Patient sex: M
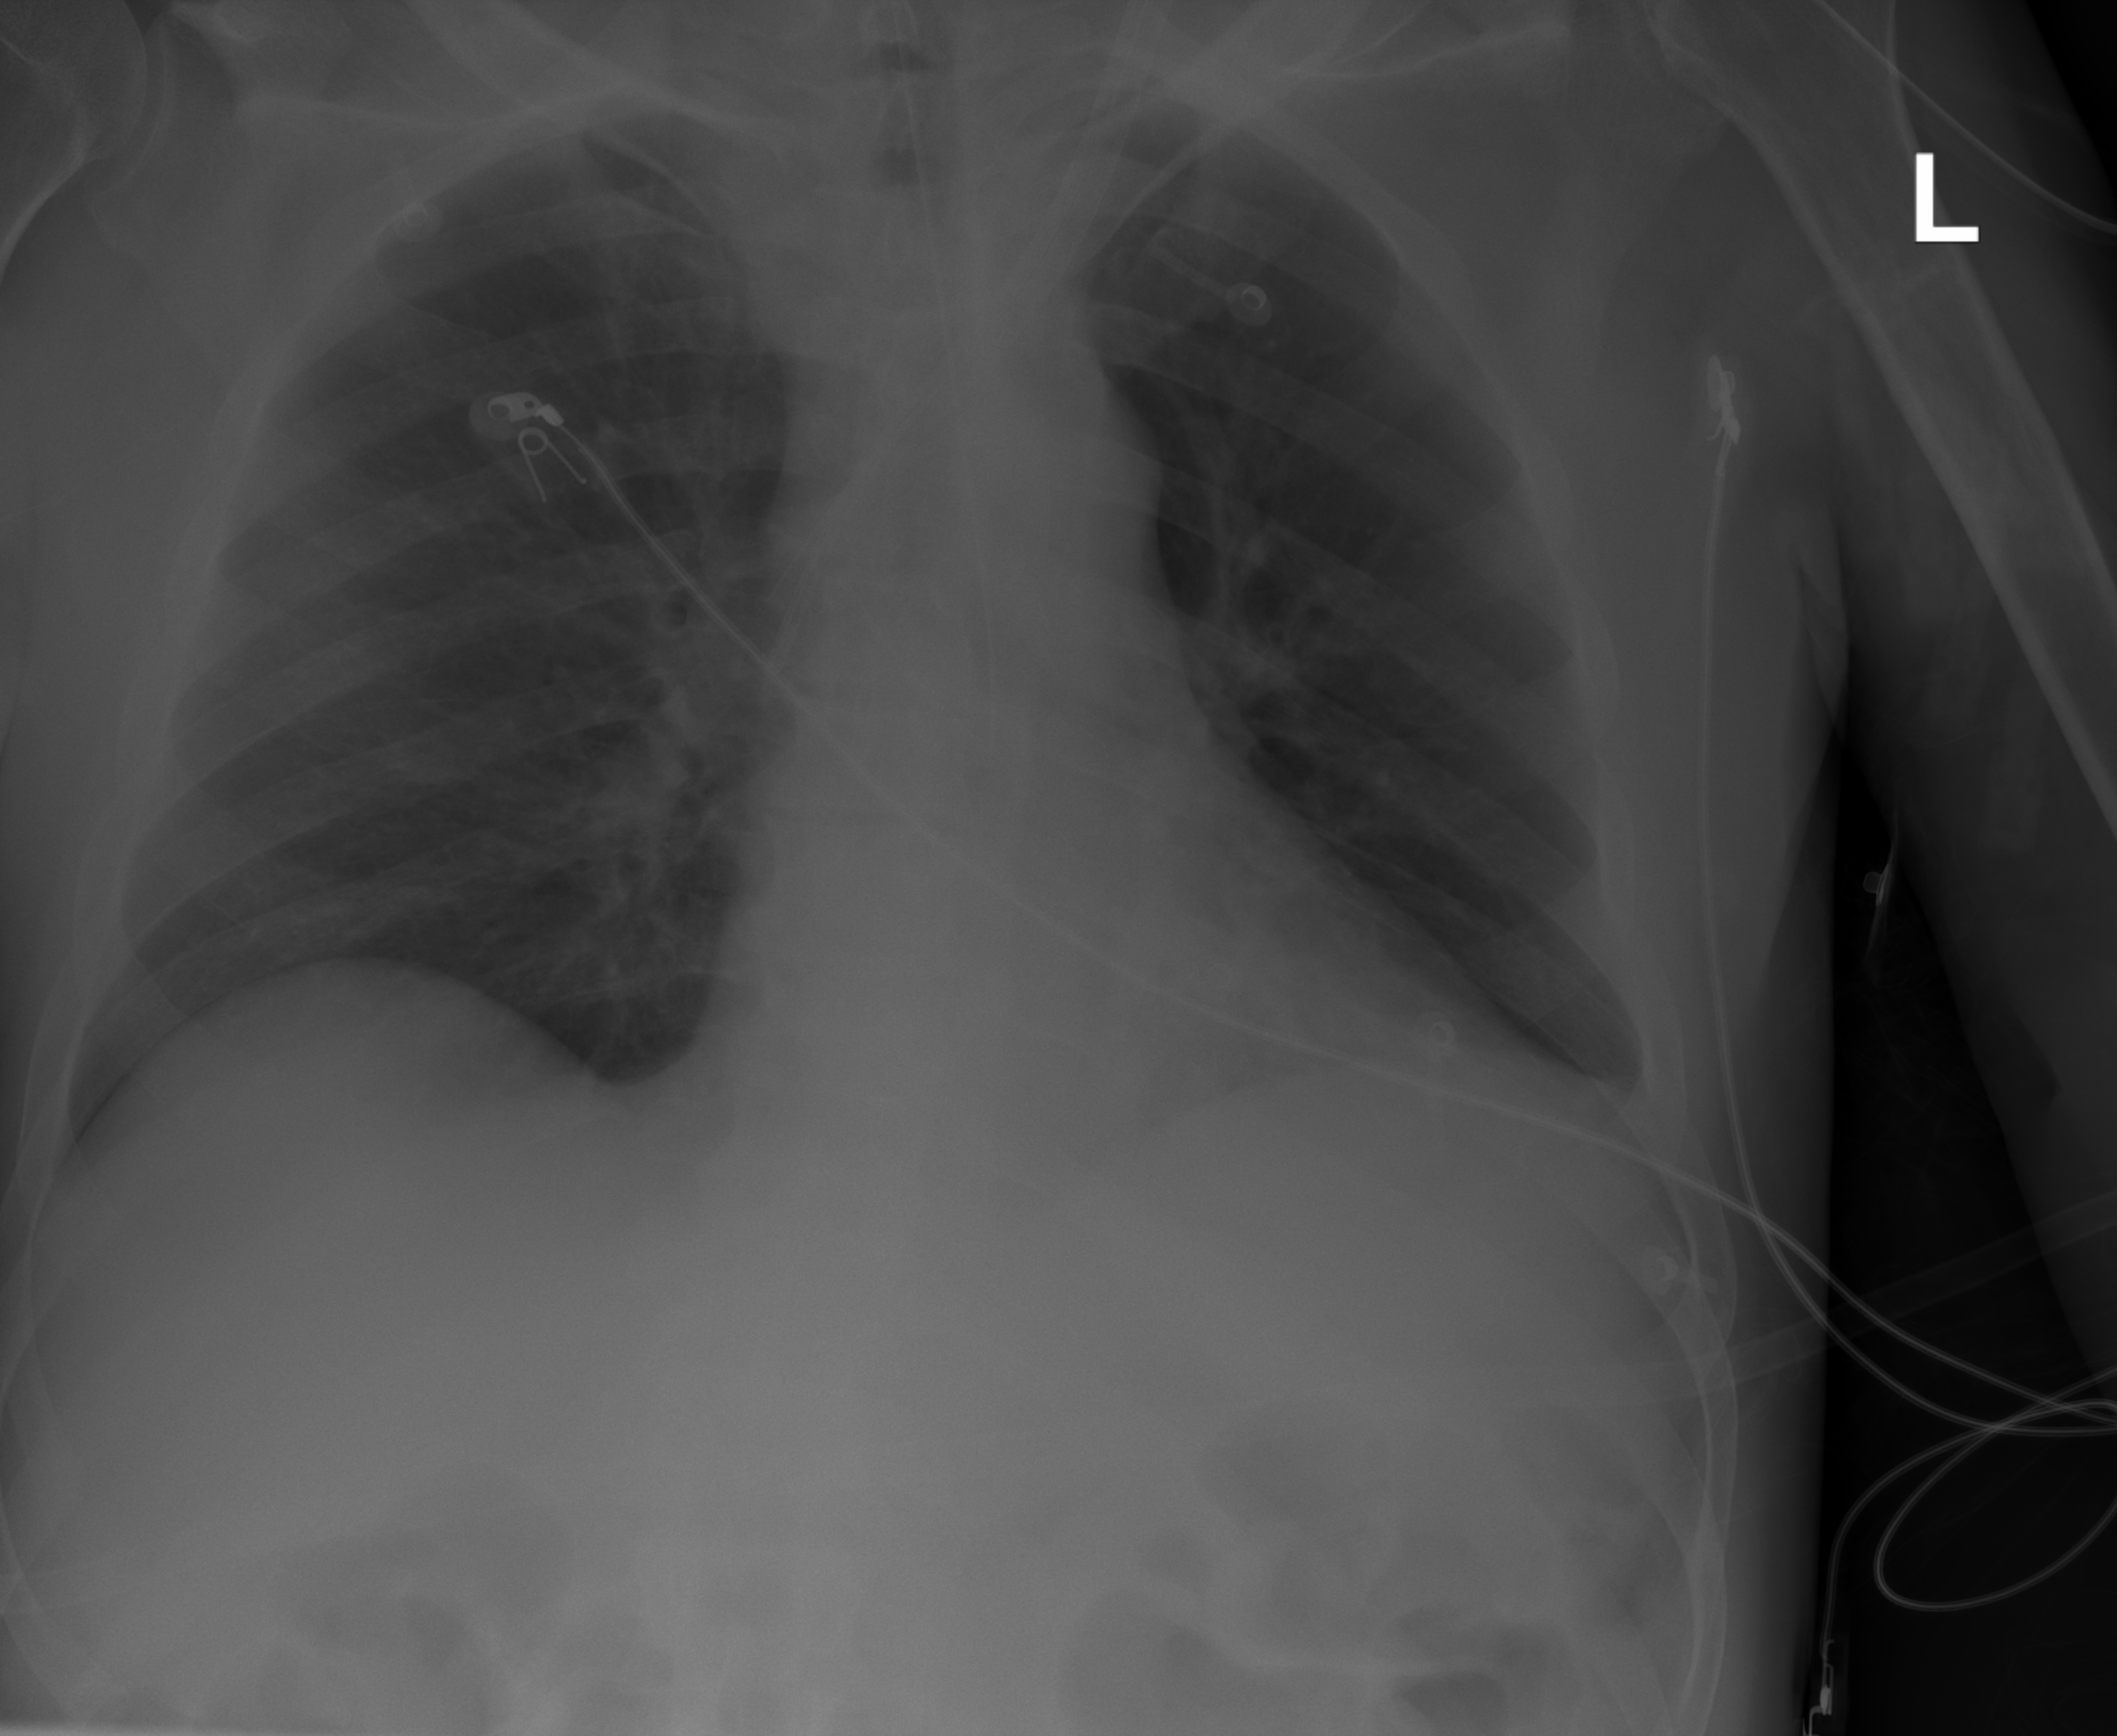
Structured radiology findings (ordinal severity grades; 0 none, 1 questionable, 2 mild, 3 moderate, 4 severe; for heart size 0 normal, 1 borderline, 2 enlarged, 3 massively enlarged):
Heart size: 0
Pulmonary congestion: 0
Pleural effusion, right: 0
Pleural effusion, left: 0
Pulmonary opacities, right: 0
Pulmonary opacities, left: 0
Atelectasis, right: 0
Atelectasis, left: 0